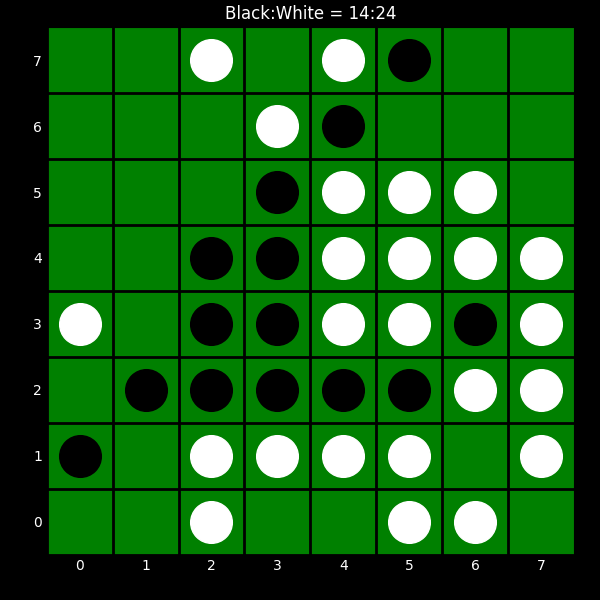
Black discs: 14
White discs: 24